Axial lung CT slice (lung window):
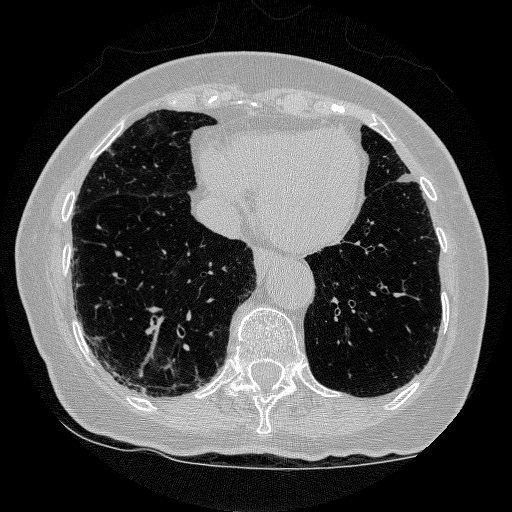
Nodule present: no